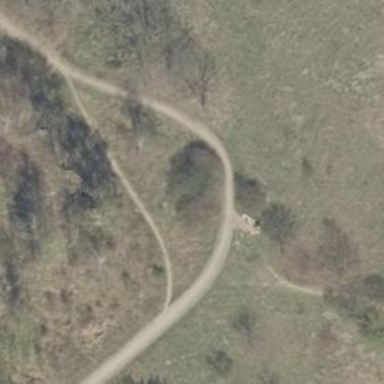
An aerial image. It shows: Dirt path.